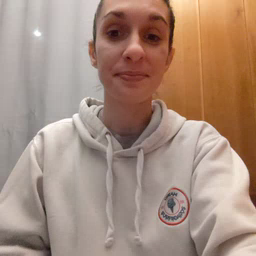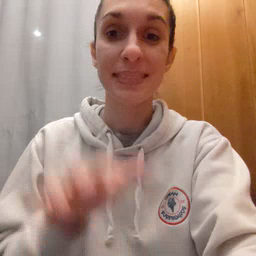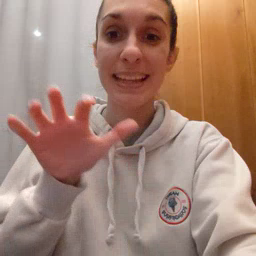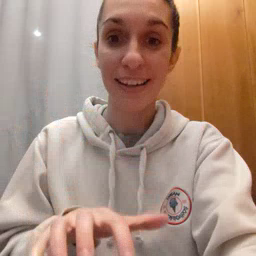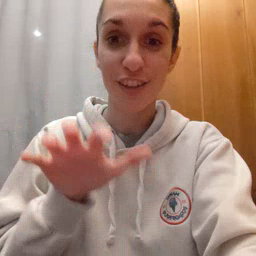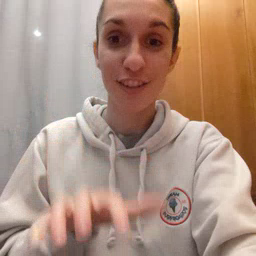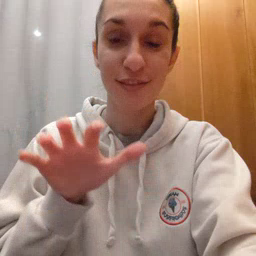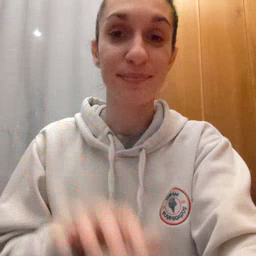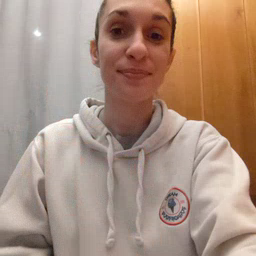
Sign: alligator